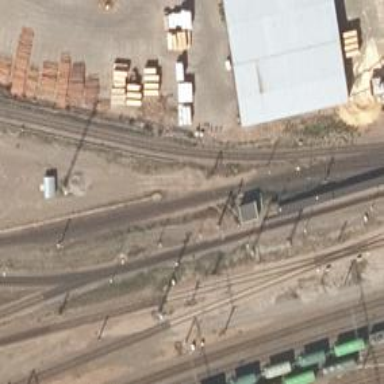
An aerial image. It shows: Railway signal.